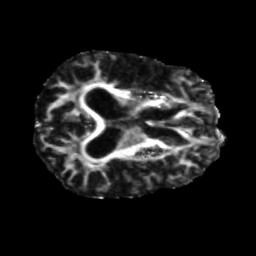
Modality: FA
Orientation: axial
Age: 71
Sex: male
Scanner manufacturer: siemens
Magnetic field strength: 3 T
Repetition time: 5.25 s
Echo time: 0.08 s